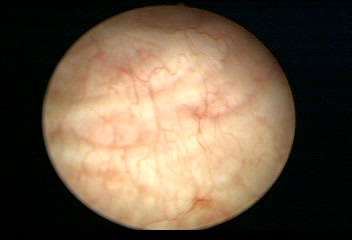
Modality: WLC
Class: Normal mucosa
Bladder cancer association: No